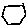
Label: hexagon